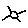
Label: sun